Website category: auto
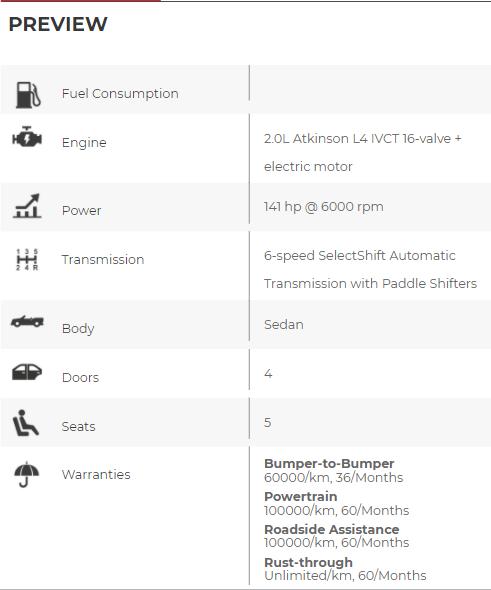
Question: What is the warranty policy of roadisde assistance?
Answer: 100000/km, 60/Months

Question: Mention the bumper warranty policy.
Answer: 60000/km, 36/Months

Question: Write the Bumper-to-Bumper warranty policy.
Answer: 60000/km, 36/Months

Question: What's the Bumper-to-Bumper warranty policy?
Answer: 60000/km, 36/Months

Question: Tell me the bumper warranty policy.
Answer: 60000/km, 36/Months

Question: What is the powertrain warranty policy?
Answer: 100000/km, 60/Months

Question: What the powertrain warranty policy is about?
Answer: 100000/km, 60/Months

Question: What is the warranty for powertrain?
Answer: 100000/km, 60/Months